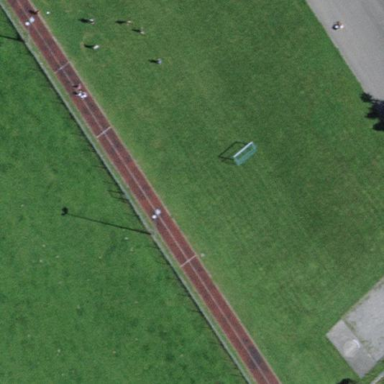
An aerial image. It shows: Grass pitch for athletics leisure activities.